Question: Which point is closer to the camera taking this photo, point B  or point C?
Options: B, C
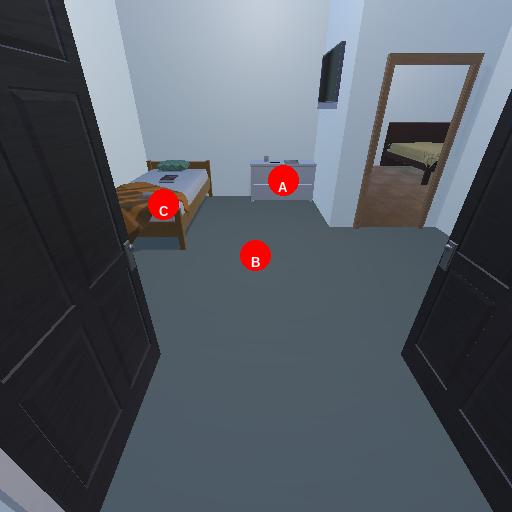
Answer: B